【题型】解答题　【知识点】解析几何　【难度】easy
已知椭圆 $C$: $\frac{x^2}{a^2}+\frac{y^2}{b^2}=1(a>b>0)$ 的焦距为 $2$，且过点 $\left(\sqrt{3},\frac{\sqrt{3}}{2}\right)$。

\vspace{0.5em}
\noindent
(1) 求 $C$ 的方程；

\vspace{0.5em}
\noindent
(2) 若 $A$，$B$ 分别是 $C$ 的左、右顶点，设直线 $x=5$ 与 $x$ 轴交于点 $P$，点 $Q$ 是直线 $x=5$ 上不同于点 $P$ 的一点，直线 $BQ$ 与 $C$ 交于另一点 $M$，直线 $AM$ 与 $x=5$ 交于点 $N$，是否存在点 $Q$，使得 $\angle QAN = \angle PMN$？若存在，求出点 $Q$ 的坐标；若不存在，请说明理由。
【解答】
\noindent
【解】（1）由题意知$c=1$，且过点$\left(\sqrt{3},\frac{\sqrt{3}}{2}\right)$，即$a^2 - b^2 = 1$，$\frac{3}{a^2} + \frac{3}{4b^2} = 1$，解得$a^2 = 4$，$b^2 = 3$，

所以椭圆的方程为$\frac{x^2}{4} + \frac{y^2}{3} = 1$；

\vspace{0.5em}
\noindent
（2）假设存在点$Q$，使得$\angle QAN = \angle PMN$，则$AQ \parallel PM$，$\therefore k_{AQ} = k_{PM}$。

设$Q(5,y_0)$，$M(x_1,y_1)$，则$k_{AQ} = \frac{y_0}{7}$，$k_{PM} = \frac{y_1}{x_1 - 5}$，$k_{BQ} = \frac{y_0}{3}$，

$\therefore \frac{y_0}{7} = \frac{y_1}{x_1 - 5}$，直线$BQ$的方程为$y = \frac{y_0}{3}(x - 2)$。

$\because$点$M(x_1,y_1)$在直线$BQ$上，$\therefore y_1 = \frac{y_0}{3}(x_1 - 2)$，$\therefore \frac{y_0}{7} = \frac{\frac{y_0}{3}(x_1 - 2)}{x_1 - 5}$，

$\because$点$Q$是直线$x=5$上不同于点$P$的一点，$\therefore y_0 \neq 0$，$\therefore \frac{1}{7} = \frac{x_1 - 2}{3(x_1 - 5)}$，解得$x_1 = -\frac{1}{4}$，

$\because$点$M(x_1,y_1)$在椭圆$C$上，$\therefore \frac{1}{64} + \frac{y_1^2}{3} = 1$，解得$y_1 = \frac{3\sqrt{21}}{8}$或$y_1 = -\frac{3\sqrt{21}}{8}$，

当$y_1 = \frac{3\sqrt{21}}{8}$时，解得$y_0 = -\frac{\sqrt{21}}{2}$；当$y_1 = -\frac{3\sqrt{21}}{8}$时，解得$y_0 = \frac{\sqrt{21}}{2}$。

$\therefore$存在点$Q$，使得$\angle QAN = \angle PMN$，点$Q$的坐标为$\left(5,\frac{\sqrt{21}}{2}\right)$或$\left(5,-\frac{\sqrt{21}}{2}\right)$。

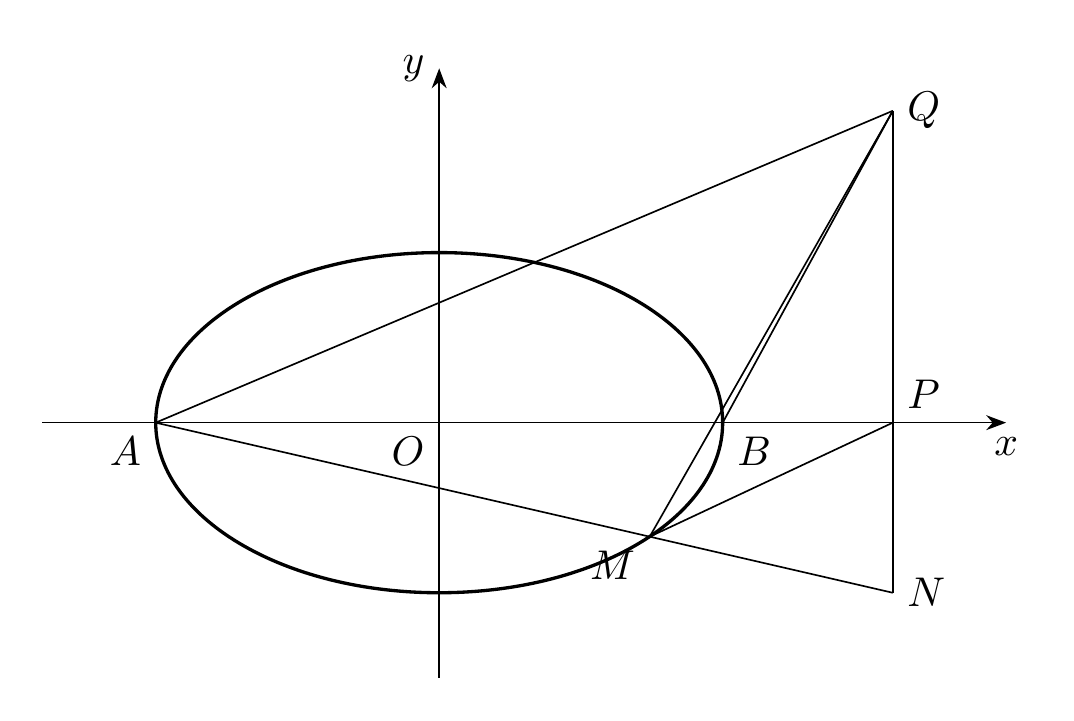